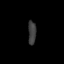
Tissue: prostate
Cell type: T cells
Senescence score: 0.8686
Nuclear area (px): 186
Mean DAPI intensity: 59.919